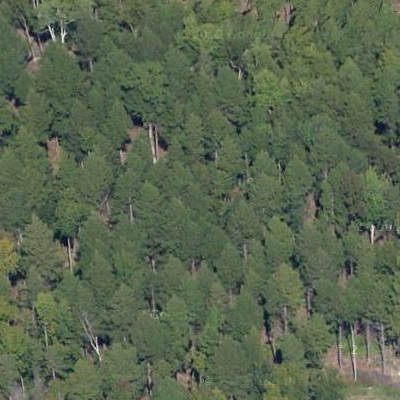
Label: Forest